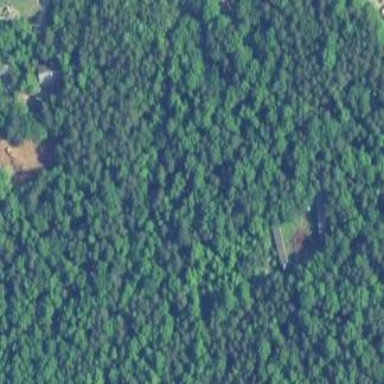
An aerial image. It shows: Mixed woodland with variety of leaf types and cycles.